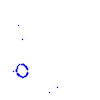
Particle: kaon